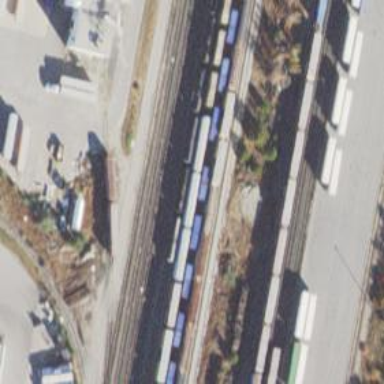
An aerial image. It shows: Railway yard.